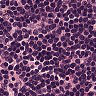
Metastatic tissue present: no